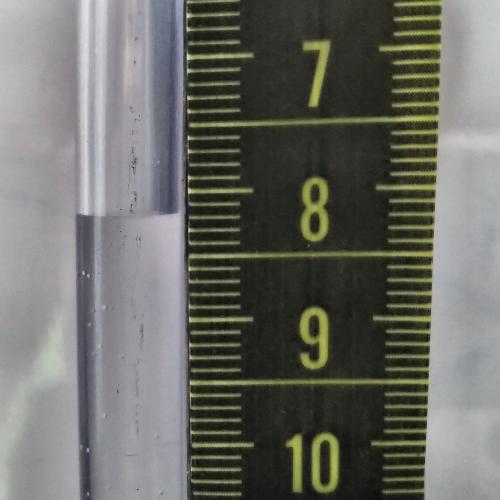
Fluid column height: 8.2 cm